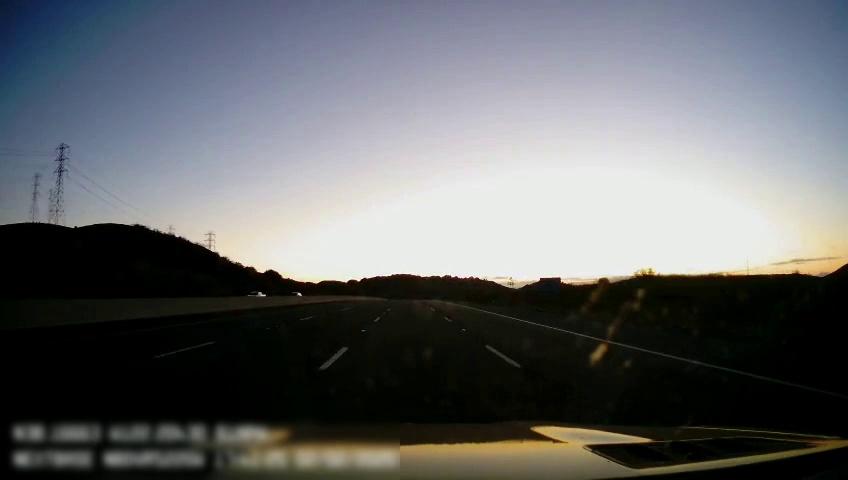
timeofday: Dusk/Dawn/Twilight
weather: Sunny
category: Drivable Space
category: Vehicles | Truck
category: Vehicles | Car
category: Lanes | Alternate Lane
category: Lanes | Current Lane
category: Lanes | Current Lane
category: Lanes | Alternate Lane
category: Lanes | Alternate Lane
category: Traffic | Signs